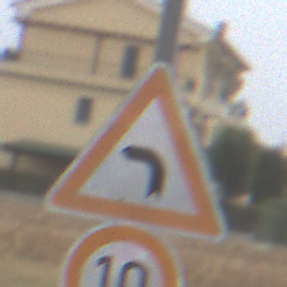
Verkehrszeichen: KurveLinks
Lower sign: Geschwindigkeit10
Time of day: Midday
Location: Outdoor (Suburban)
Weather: Overcast
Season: NotSpecified
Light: Natural